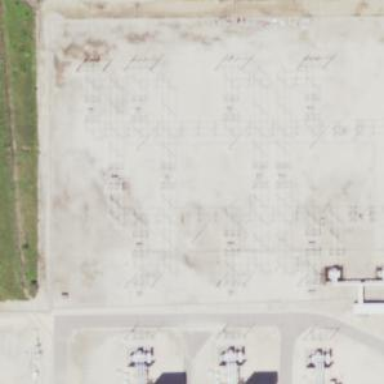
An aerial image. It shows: Switch used for power control.